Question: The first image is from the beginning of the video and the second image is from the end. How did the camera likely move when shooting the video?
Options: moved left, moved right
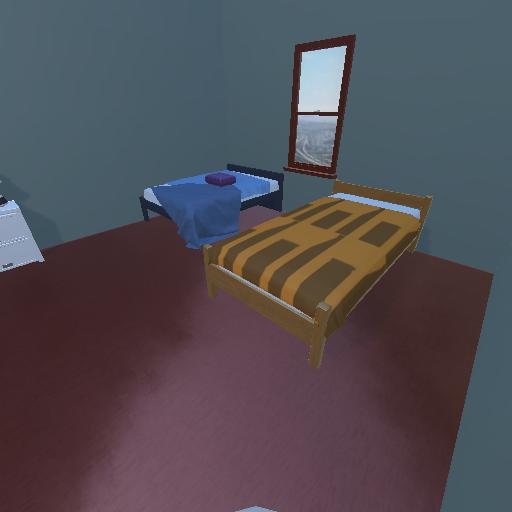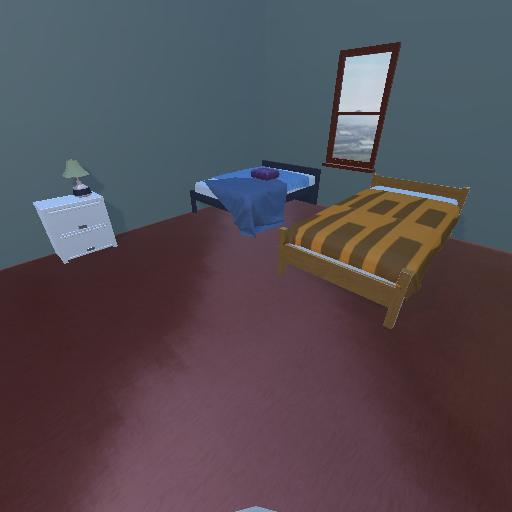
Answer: moved left